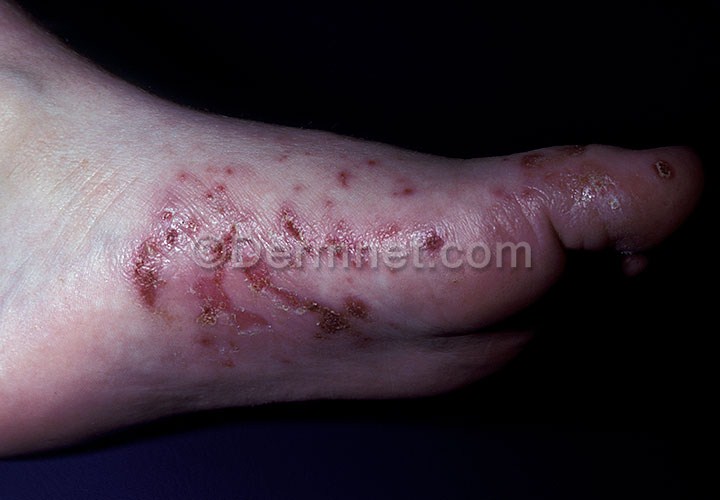
Disease: Systemic Disease